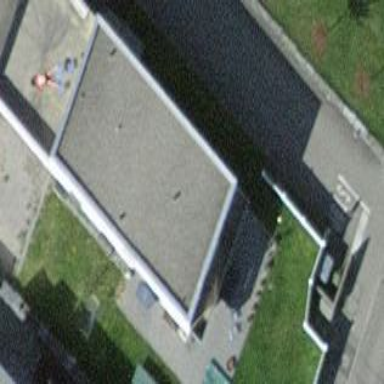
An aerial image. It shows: Building with flat roof.